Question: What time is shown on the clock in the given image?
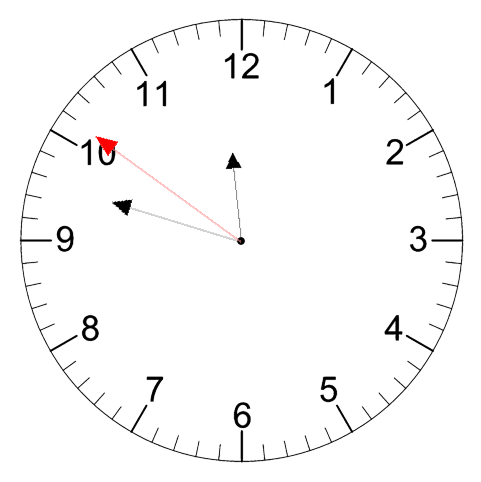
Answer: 11:47:51